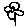
Label: flower